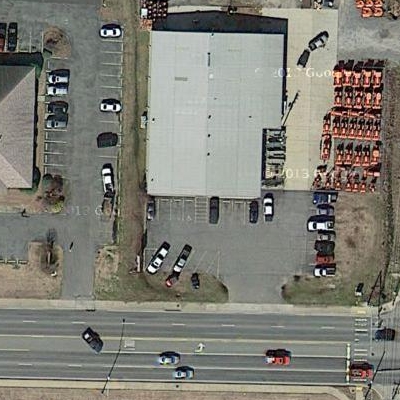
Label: cIndustry